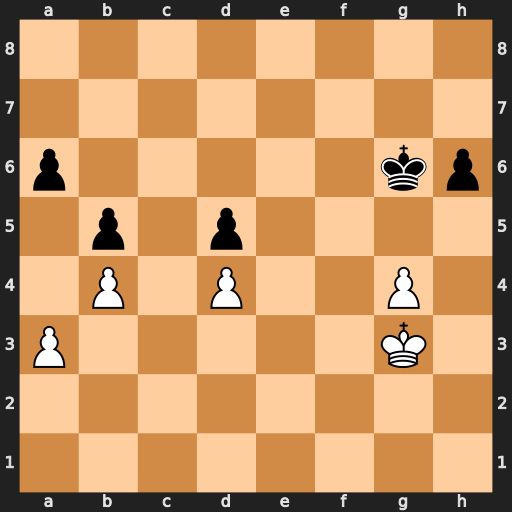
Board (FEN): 8/8/p5kp/1p1p4/1P1P2P1/P5K1/8/8
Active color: w
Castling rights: -
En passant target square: -
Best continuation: Kh4 Kf7 Kh5 Kg7 g5 hxg5 Kxg5